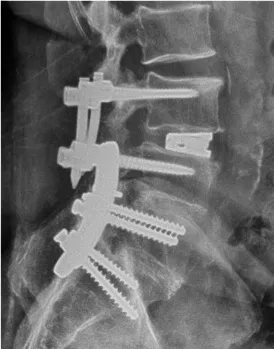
Lateral. Radiographs at one-year follow-up reveal intact implants without suggestion of loosening or failure. AP: anteroposterior.
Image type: radiology (x_ray)